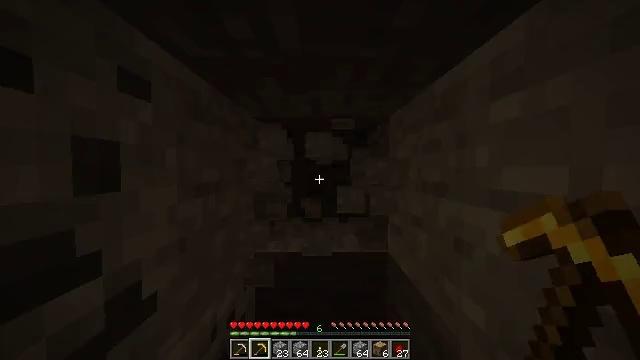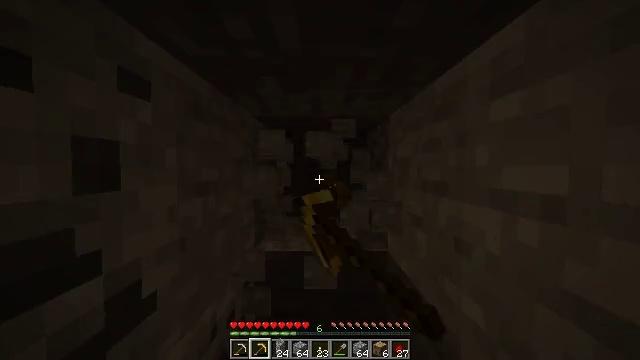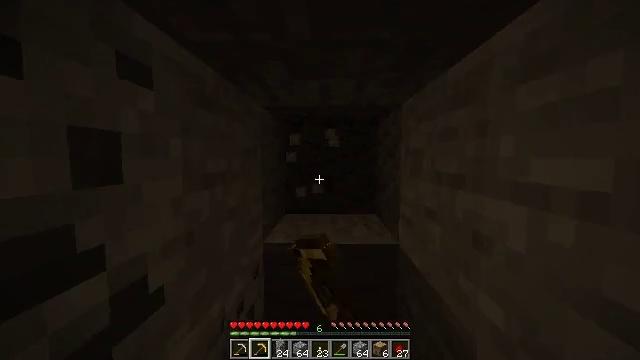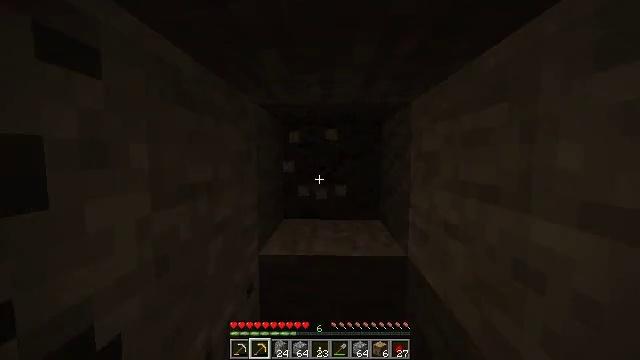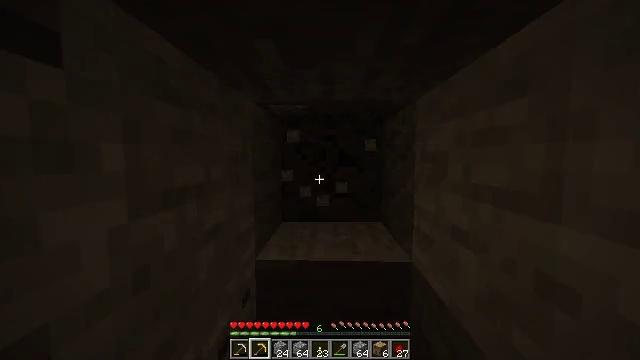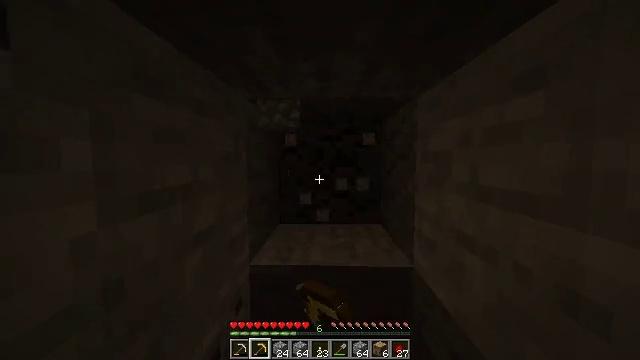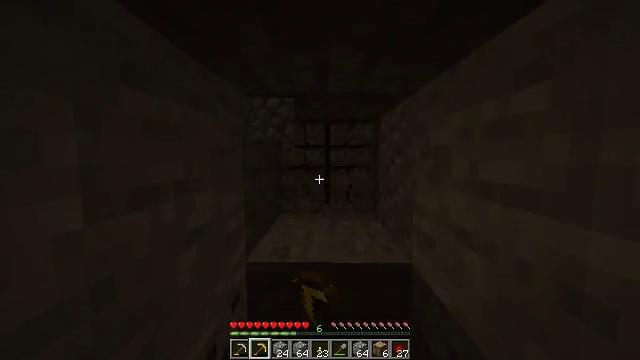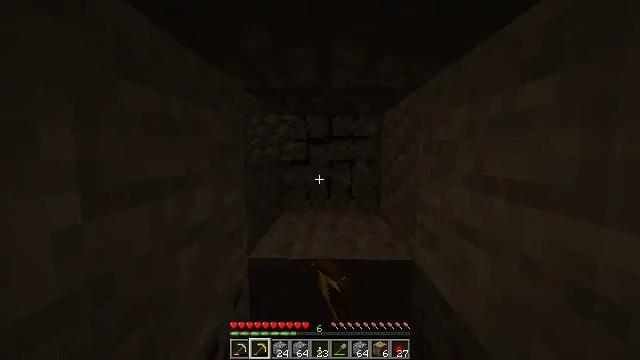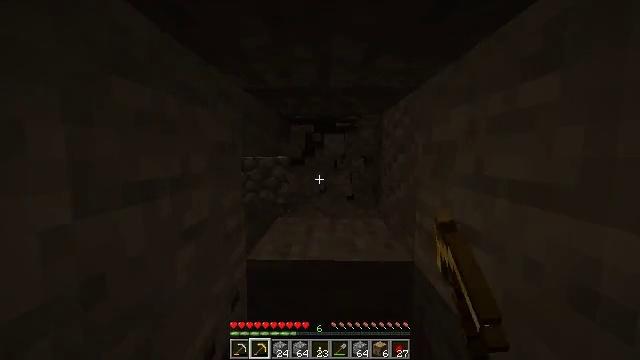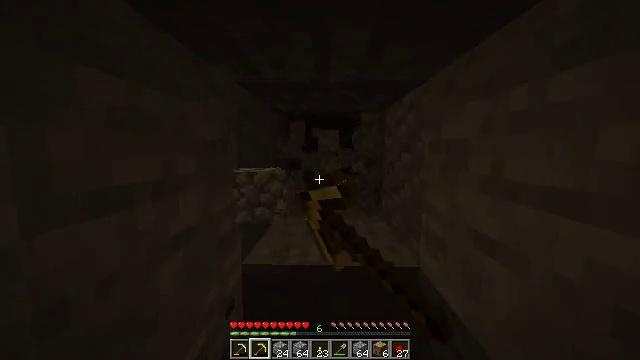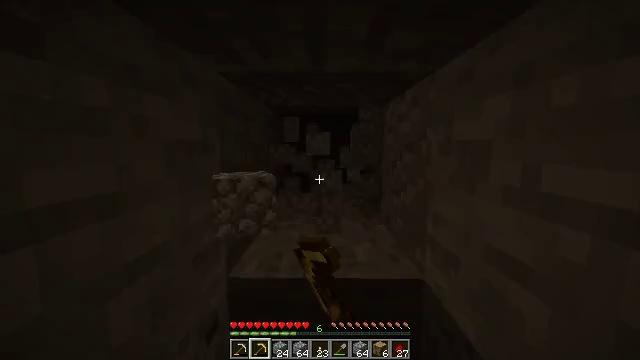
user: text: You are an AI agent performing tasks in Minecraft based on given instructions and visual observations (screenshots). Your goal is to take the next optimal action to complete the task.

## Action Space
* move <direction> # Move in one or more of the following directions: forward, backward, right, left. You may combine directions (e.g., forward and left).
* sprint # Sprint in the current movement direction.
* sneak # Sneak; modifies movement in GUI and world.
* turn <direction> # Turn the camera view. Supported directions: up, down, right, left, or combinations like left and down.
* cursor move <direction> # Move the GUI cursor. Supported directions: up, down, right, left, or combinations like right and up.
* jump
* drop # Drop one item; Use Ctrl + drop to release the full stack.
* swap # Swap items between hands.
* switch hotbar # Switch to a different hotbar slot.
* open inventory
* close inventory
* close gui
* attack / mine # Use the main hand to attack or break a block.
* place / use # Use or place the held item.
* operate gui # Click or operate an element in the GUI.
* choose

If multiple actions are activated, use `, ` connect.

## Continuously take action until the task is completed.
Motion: motion action
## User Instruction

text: Extract andesite from a cave or mountain.
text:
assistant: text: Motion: attack / mine
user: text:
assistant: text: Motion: move forward, turn left and down, attack / mine
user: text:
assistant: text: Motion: move forward, attack / mine
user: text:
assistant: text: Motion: attack / mine
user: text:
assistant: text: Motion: attack / mine
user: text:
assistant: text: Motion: attack / mine
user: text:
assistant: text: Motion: attack / mine
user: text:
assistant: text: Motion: attack / mine
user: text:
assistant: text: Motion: move forward, attack / mine
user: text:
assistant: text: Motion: move forward, attack / mine
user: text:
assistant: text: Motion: attack / mine